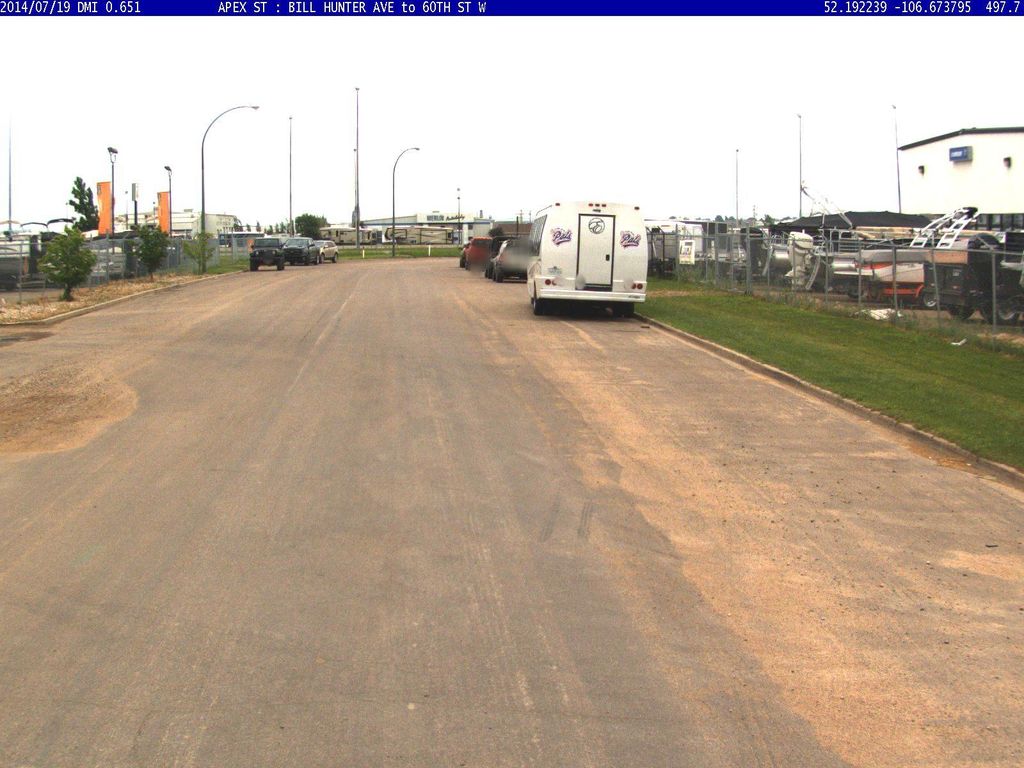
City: saskatoon